Question: I have the following XAML code:
'''
<sdk:DataGrid AutoGenerateColumns="False" Height="200" HorizontalAlignment="Left" ItemsSource="{Binding ElementName=ticketDomainDataSource, Path=Data}" Margin="8,43,0,0" Name="ticketDataGrid" RowDetailsVisibilityMode="VisibleWhenSelected" VerticalAlignment="Top" Width="795">
<sdk:DataGrid.Columns>
<sdk:DataGridTextColumn x:Name="ticketNameColumn" Binding="{Binding Path=ticketName}" Header="Ticket Name" Width="SizeToHeader" />
<sdk:DataGridTextColumn x:Name="ticketDescColumn" Binding="{Binding Path=ticketDesc}" Header="Ticket Desc" Width="SizeToHeader" />
<sdk:DataGridTextColumn x:Name="ticketNumberColumn" Binding="{Binding Path=ticketNumber}" Header="Ticket Number" Width="SizeToHeader" />
<sdk:DataGridTextColumn x:Name="ticketTypeIdColumn" Binding="{Binding Path=ticketTypeId}" Header="Ticket Type Id" Width="SizeToHeader" />
<sdk:DataGridTextColumn x:Name="seatIdColumn" Binding="{Binding Path=seatId}" Header="Seat Id" Width="SizeToHeader" />
<sdk:DataGridTextColumn x:Name="showIdColumn" Binding="{Binding Path=showId}" Header="Show Id" Width="SizeToHeader" />
</sdk:DataGrid.Columns>
</sdk:DataGrid>
'''
The code has certain headers like, seatId and showId, I would like for them to show the actual name of the seat and show, but how would I query this, I am using domain services and contexts in my Silverlight application.
If you need more info please let me know.
Thanks.
EDIT:
Query used for binding:
'''
EntityQuery<Web.Ticket> query =
from t in _ticketContext.GetTicketsQuery()
where t.bookingId == data.bookingId
select t;
LoadOperation<Web.Ticket> loadOp = _ticketContext.Load(query);
tk.ticketDataGrid.ItemsSource = loadOp.Entities;
'''
EDIT:
Data Model:

EDIT:
Query code from domain service:
'''
public IQueryable<Ticket> GetTickets()
{
return this.ObjectContext.Tickets.Include("Seat");
}
'''
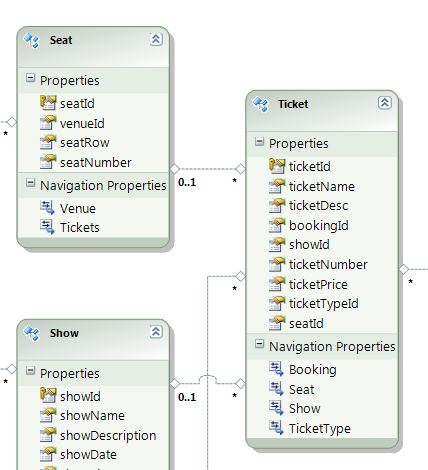
Answer: To give you a full answer...
Here's a <URL> on SO that describes Navigation Properties
If you have a Tickets Entity with a SeatID (in DB terms, a foreign key), you can create a Navigation property that will connect the Tickets Entity to a Seats Entity. In SQL terms, this would be akin to writing something like:
'Select Ticket.Name, Seats.SeatName JOIN Seats ON Ticket.SeatID = Seats.SeatID'
In your case, you'd use something like:
'''
EntityQuery<Web.Ticket> query =
from t in _ticketContext.GetTicketsQuery().Include("Seats")
where t.bookingId == data.bookingId
select t;
LoadOperation<Web.Ticket> loadOp = _ticketContext.Load(query);
tk.ticketDataGrid.ItemsSource = loadOp.Entities;
'''
Edit: In your metadata for your Tickets object, you should see something like
'''
public Seat Seats { get; set; }
'''
Add this:
'''
[Include]
public Seat Seats { get; set; }
'''